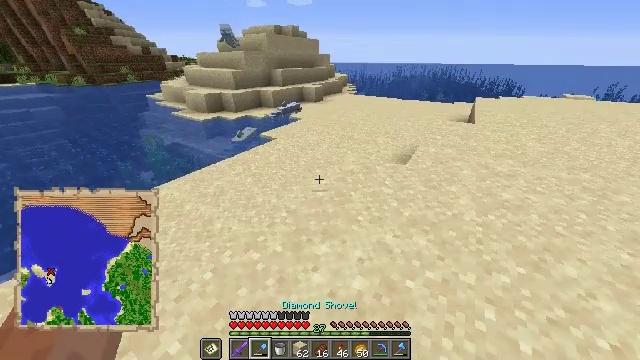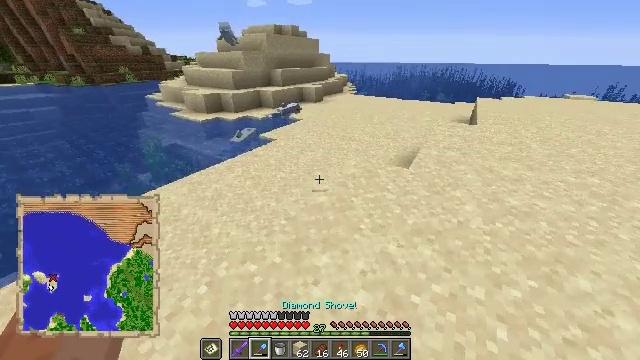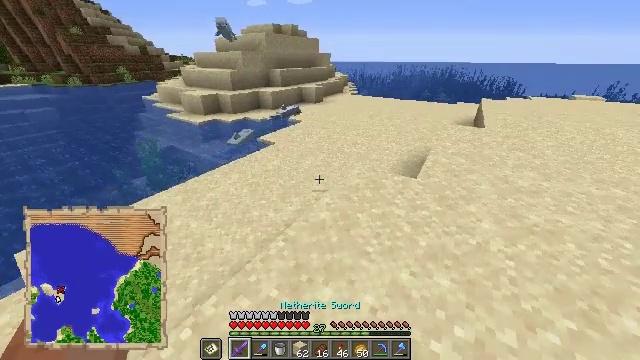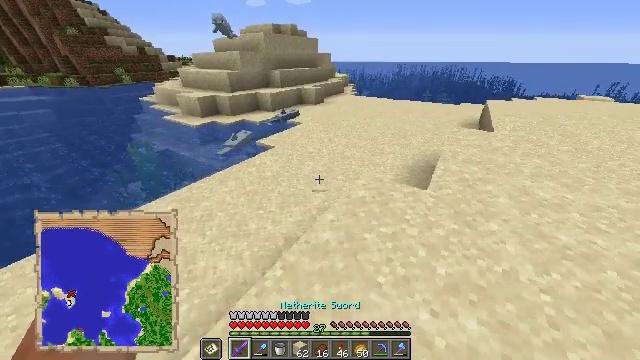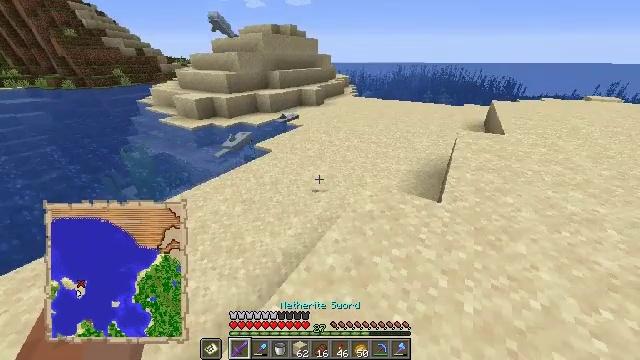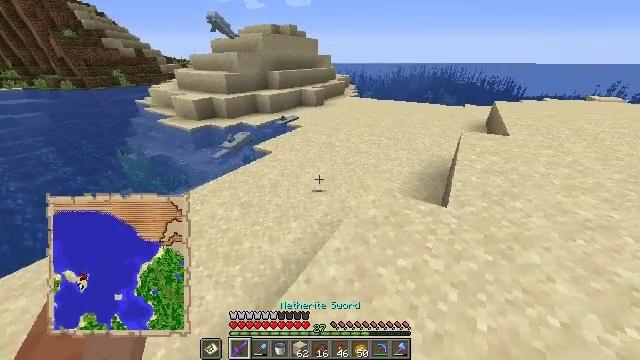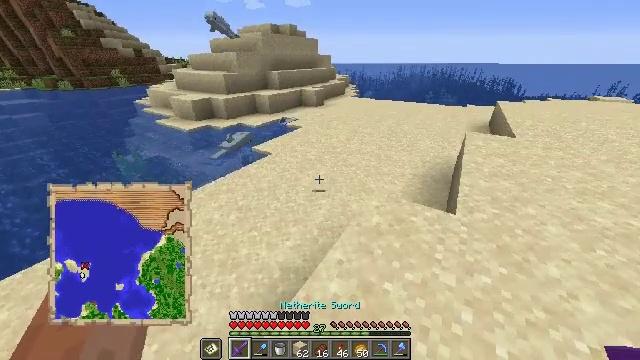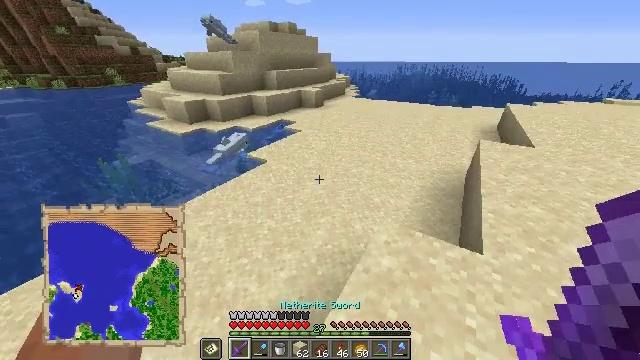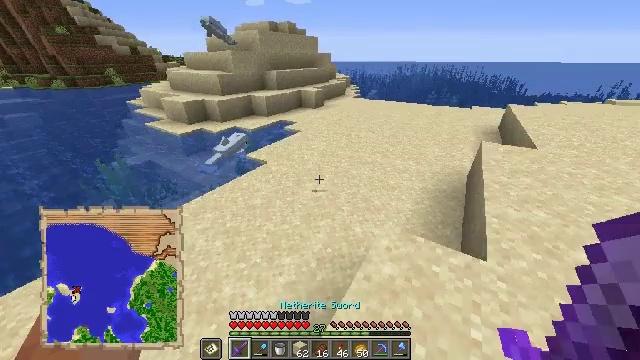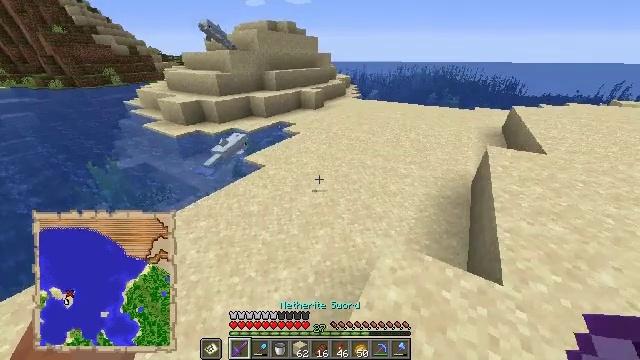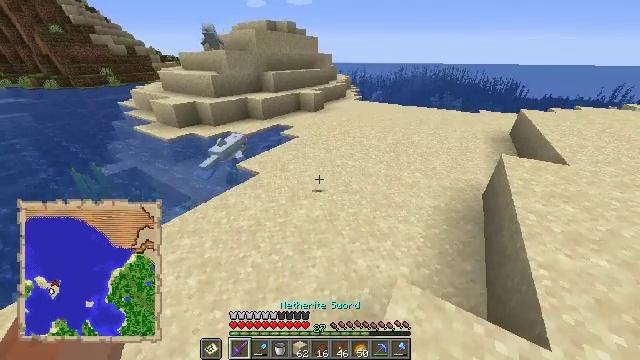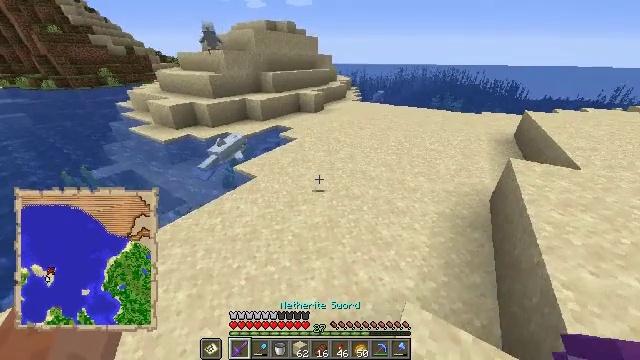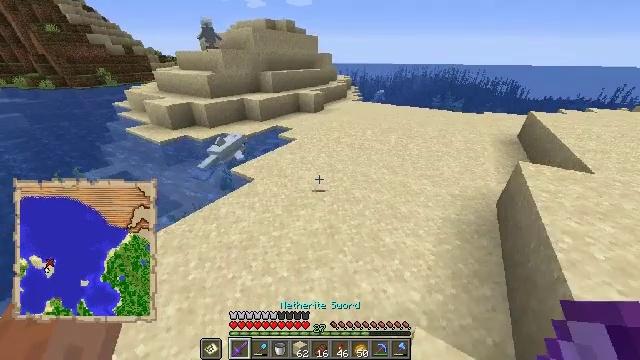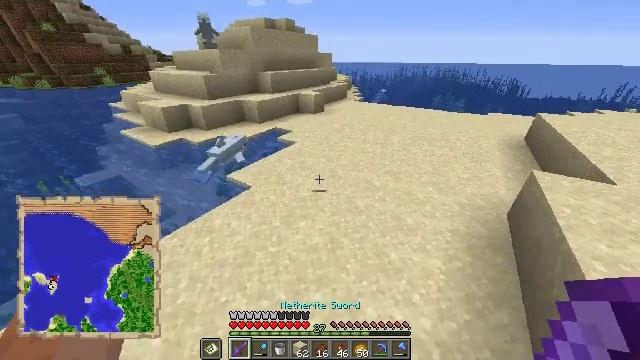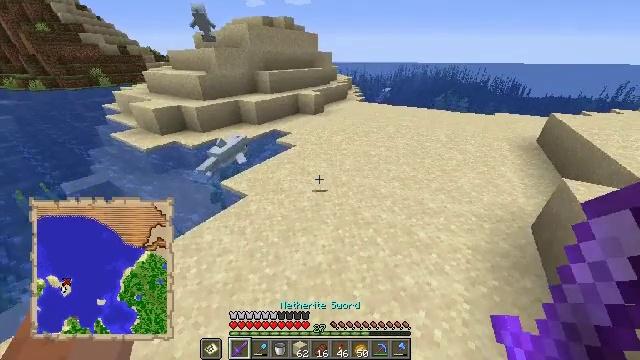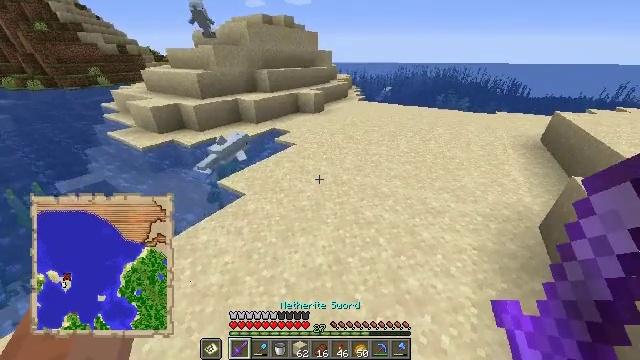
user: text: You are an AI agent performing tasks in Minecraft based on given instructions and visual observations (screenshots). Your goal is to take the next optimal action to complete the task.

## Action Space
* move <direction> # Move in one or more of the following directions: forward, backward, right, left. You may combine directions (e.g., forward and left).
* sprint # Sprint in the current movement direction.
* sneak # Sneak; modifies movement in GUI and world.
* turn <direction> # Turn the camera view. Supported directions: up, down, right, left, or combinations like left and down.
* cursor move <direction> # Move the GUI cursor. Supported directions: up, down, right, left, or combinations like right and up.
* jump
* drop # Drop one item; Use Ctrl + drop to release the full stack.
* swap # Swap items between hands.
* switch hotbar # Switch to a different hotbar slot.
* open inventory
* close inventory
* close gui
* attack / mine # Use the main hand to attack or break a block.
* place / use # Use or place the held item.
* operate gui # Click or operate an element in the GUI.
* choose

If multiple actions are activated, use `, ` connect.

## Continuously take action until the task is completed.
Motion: motion action
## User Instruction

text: Hunt a dolphin.
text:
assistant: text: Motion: move forward
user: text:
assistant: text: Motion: move forward
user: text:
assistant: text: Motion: move forward
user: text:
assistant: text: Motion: move forward
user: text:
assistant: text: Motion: move forward
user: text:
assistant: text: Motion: move forward
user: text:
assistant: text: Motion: move forward
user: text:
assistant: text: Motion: move forward
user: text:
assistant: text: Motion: move forward
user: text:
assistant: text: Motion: move forward
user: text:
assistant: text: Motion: move forward
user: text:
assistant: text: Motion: move forward
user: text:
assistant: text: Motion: move forward
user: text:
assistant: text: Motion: move forward
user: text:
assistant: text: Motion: move forward
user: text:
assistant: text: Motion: move forward
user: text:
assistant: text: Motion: move forward
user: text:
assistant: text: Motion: move forward
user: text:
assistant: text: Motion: move forward
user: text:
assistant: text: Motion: move forward
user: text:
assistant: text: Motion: move forward
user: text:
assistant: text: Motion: move forward
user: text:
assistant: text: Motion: move forward
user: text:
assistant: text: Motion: move forward
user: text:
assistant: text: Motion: move forward
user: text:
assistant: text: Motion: move forward, turn up
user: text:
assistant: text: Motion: move forward, turn up
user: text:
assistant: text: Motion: move forward, turn up
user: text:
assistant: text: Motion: move forward, turn up
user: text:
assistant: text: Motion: move forward, turn up